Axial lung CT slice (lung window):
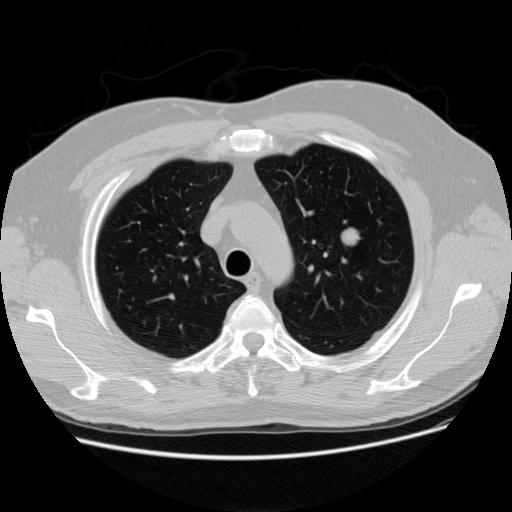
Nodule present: yes
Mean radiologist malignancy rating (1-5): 3.75